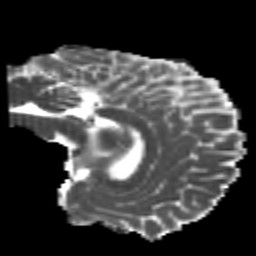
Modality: MD
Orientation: sagittal
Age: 20
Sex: female
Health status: healthy
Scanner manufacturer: philips
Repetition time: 7.383 s
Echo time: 0.08599 s